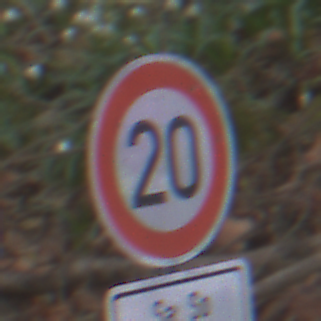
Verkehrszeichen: Geschwindigkeit20
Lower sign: ZeitangabenMitBeschraenkungAufWochentage9
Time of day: MorningAfternoon
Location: Outdoor (Nature)
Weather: PartlyCloudy
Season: NotSpecified
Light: Natural